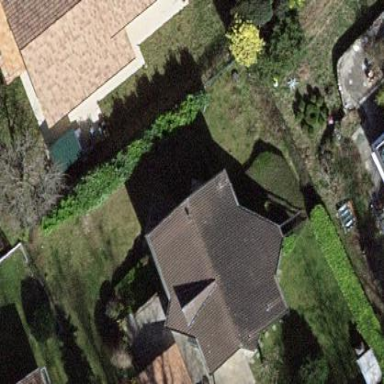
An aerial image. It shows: Detached building.